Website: crate-barrel
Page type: customer-info-address
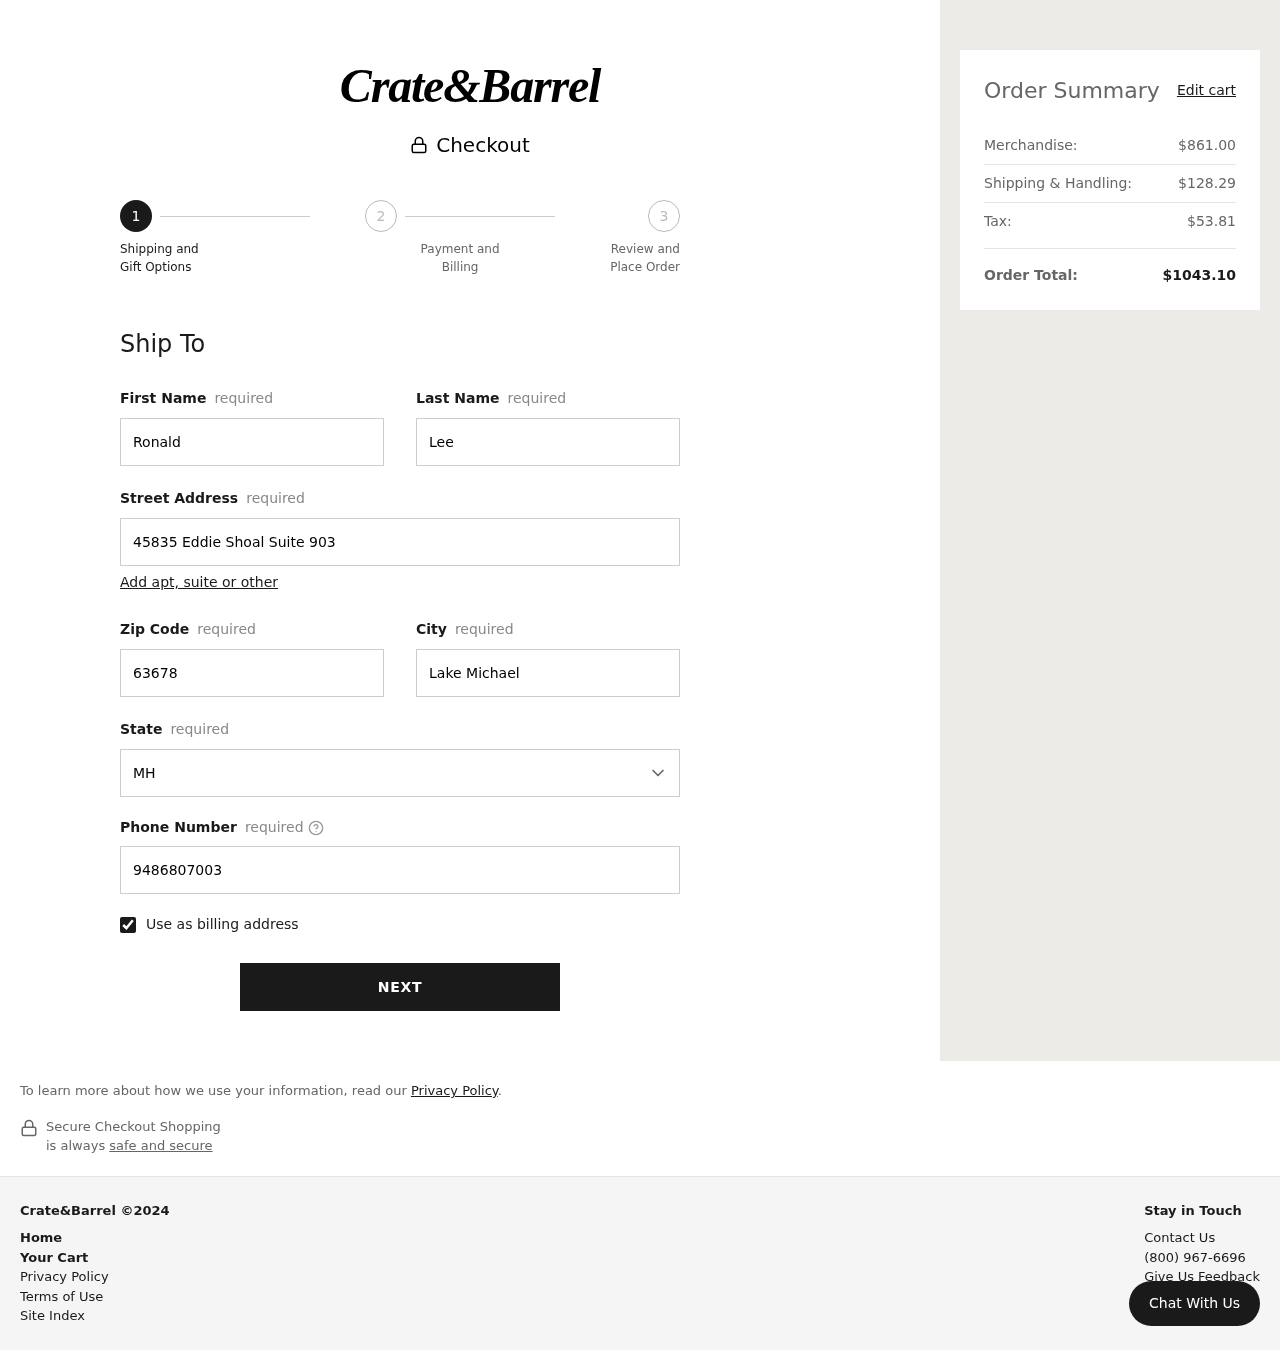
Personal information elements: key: PII_CITY
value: Lake Michael
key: PII_FIRSTNAME
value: Ronald
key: PII_LASTNAME
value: Lee
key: PII_PHONE
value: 9486807003
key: PII_POSTCODE
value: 63678
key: PII_STATE
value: MH
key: PII_STREET
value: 45835 Eddie Shoal Suite 903
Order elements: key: ORDER_SUBTOTAL
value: $861.00
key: ORDER_SHIPPING_COST
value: $128.29
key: ORDER_TAX
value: $53.81
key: ORDER_TOTAL
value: $1043.10